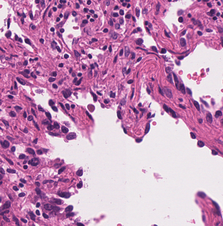
Tumor epithelial tissue: yes
Tumor-associated stroma tissue: yes
Normal tissue: no